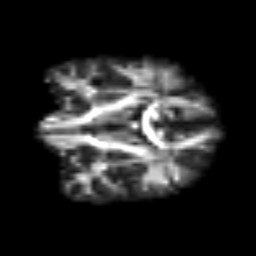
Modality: FA
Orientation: coronal
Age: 39
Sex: female
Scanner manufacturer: siemens
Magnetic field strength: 3 T
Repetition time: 3.2 s
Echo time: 0.081 s